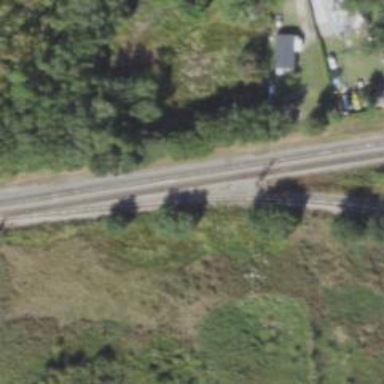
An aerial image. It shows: Railway signal.